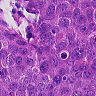
Metastatic tissue present: yes